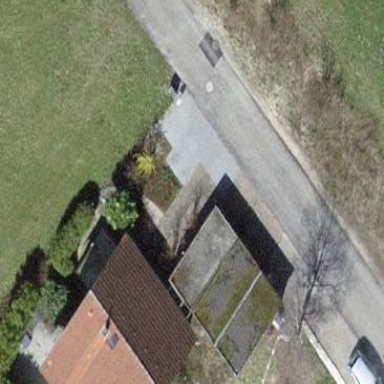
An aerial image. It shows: Garage.